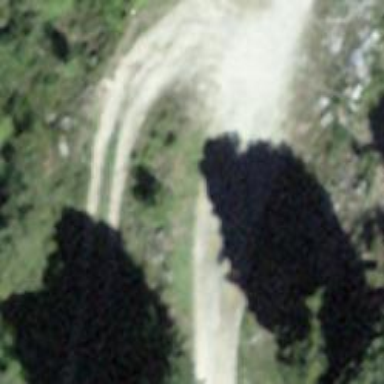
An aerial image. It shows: Gravel track with grade 2 quality.